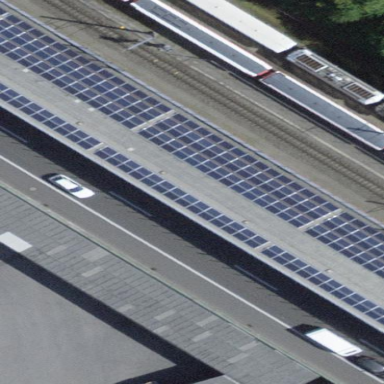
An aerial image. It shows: Solar photovoltaic panel generator.